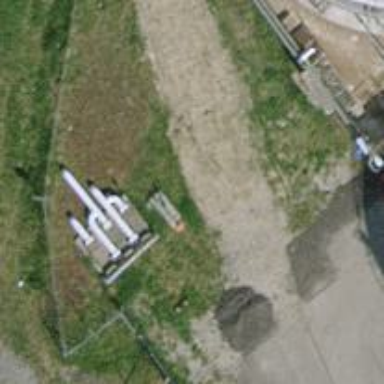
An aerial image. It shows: Pipeline structure is shown.